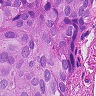
Metastatic tissue present: yes